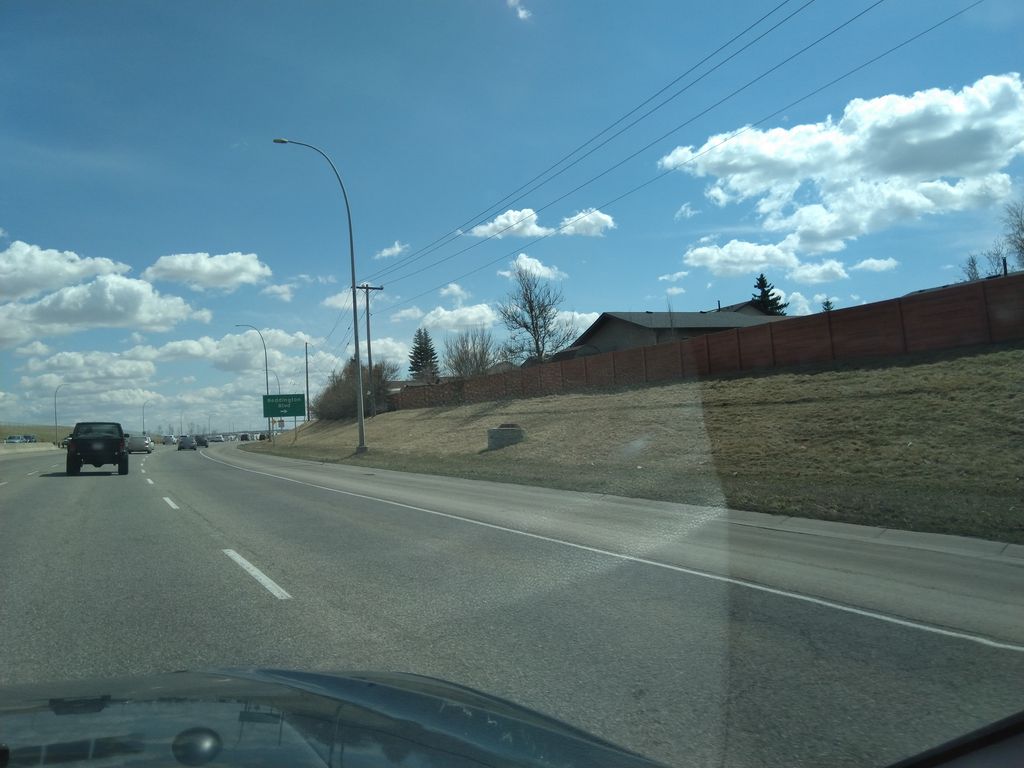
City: calgary